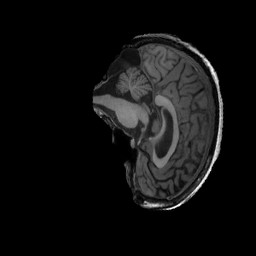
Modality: T1w
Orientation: sagittal
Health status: ill
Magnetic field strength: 3 T